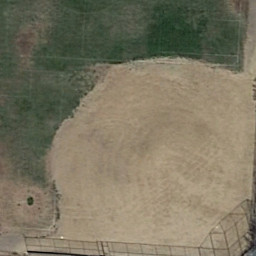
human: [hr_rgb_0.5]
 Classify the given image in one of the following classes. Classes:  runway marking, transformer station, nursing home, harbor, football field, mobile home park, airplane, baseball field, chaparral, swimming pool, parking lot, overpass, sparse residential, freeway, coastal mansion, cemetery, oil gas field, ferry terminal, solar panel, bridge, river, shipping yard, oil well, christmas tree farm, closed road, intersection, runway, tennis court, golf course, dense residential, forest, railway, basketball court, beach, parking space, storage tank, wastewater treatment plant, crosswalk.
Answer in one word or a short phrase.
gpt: baseball field